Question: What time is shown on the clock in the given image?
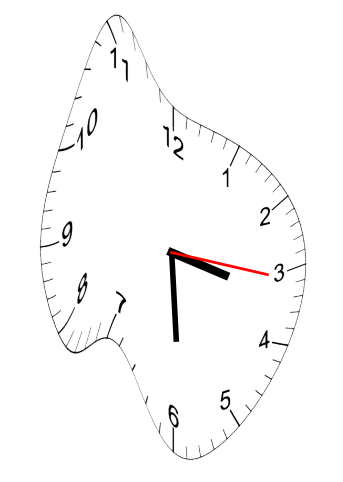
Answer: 03:29:16